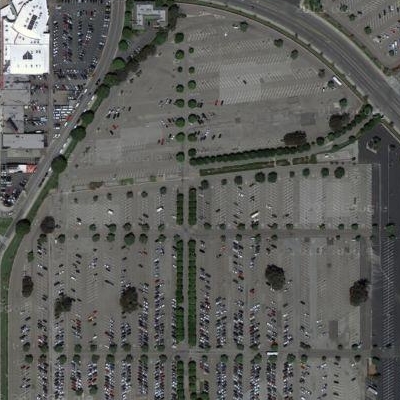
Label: Parking